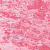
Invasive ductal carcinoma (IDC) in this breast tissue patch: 0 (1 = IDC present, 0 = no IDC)